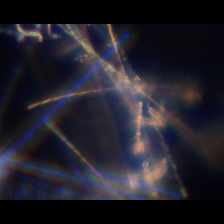
Taxon: Diatom_aggregate
Group: Diatoms